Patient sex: F
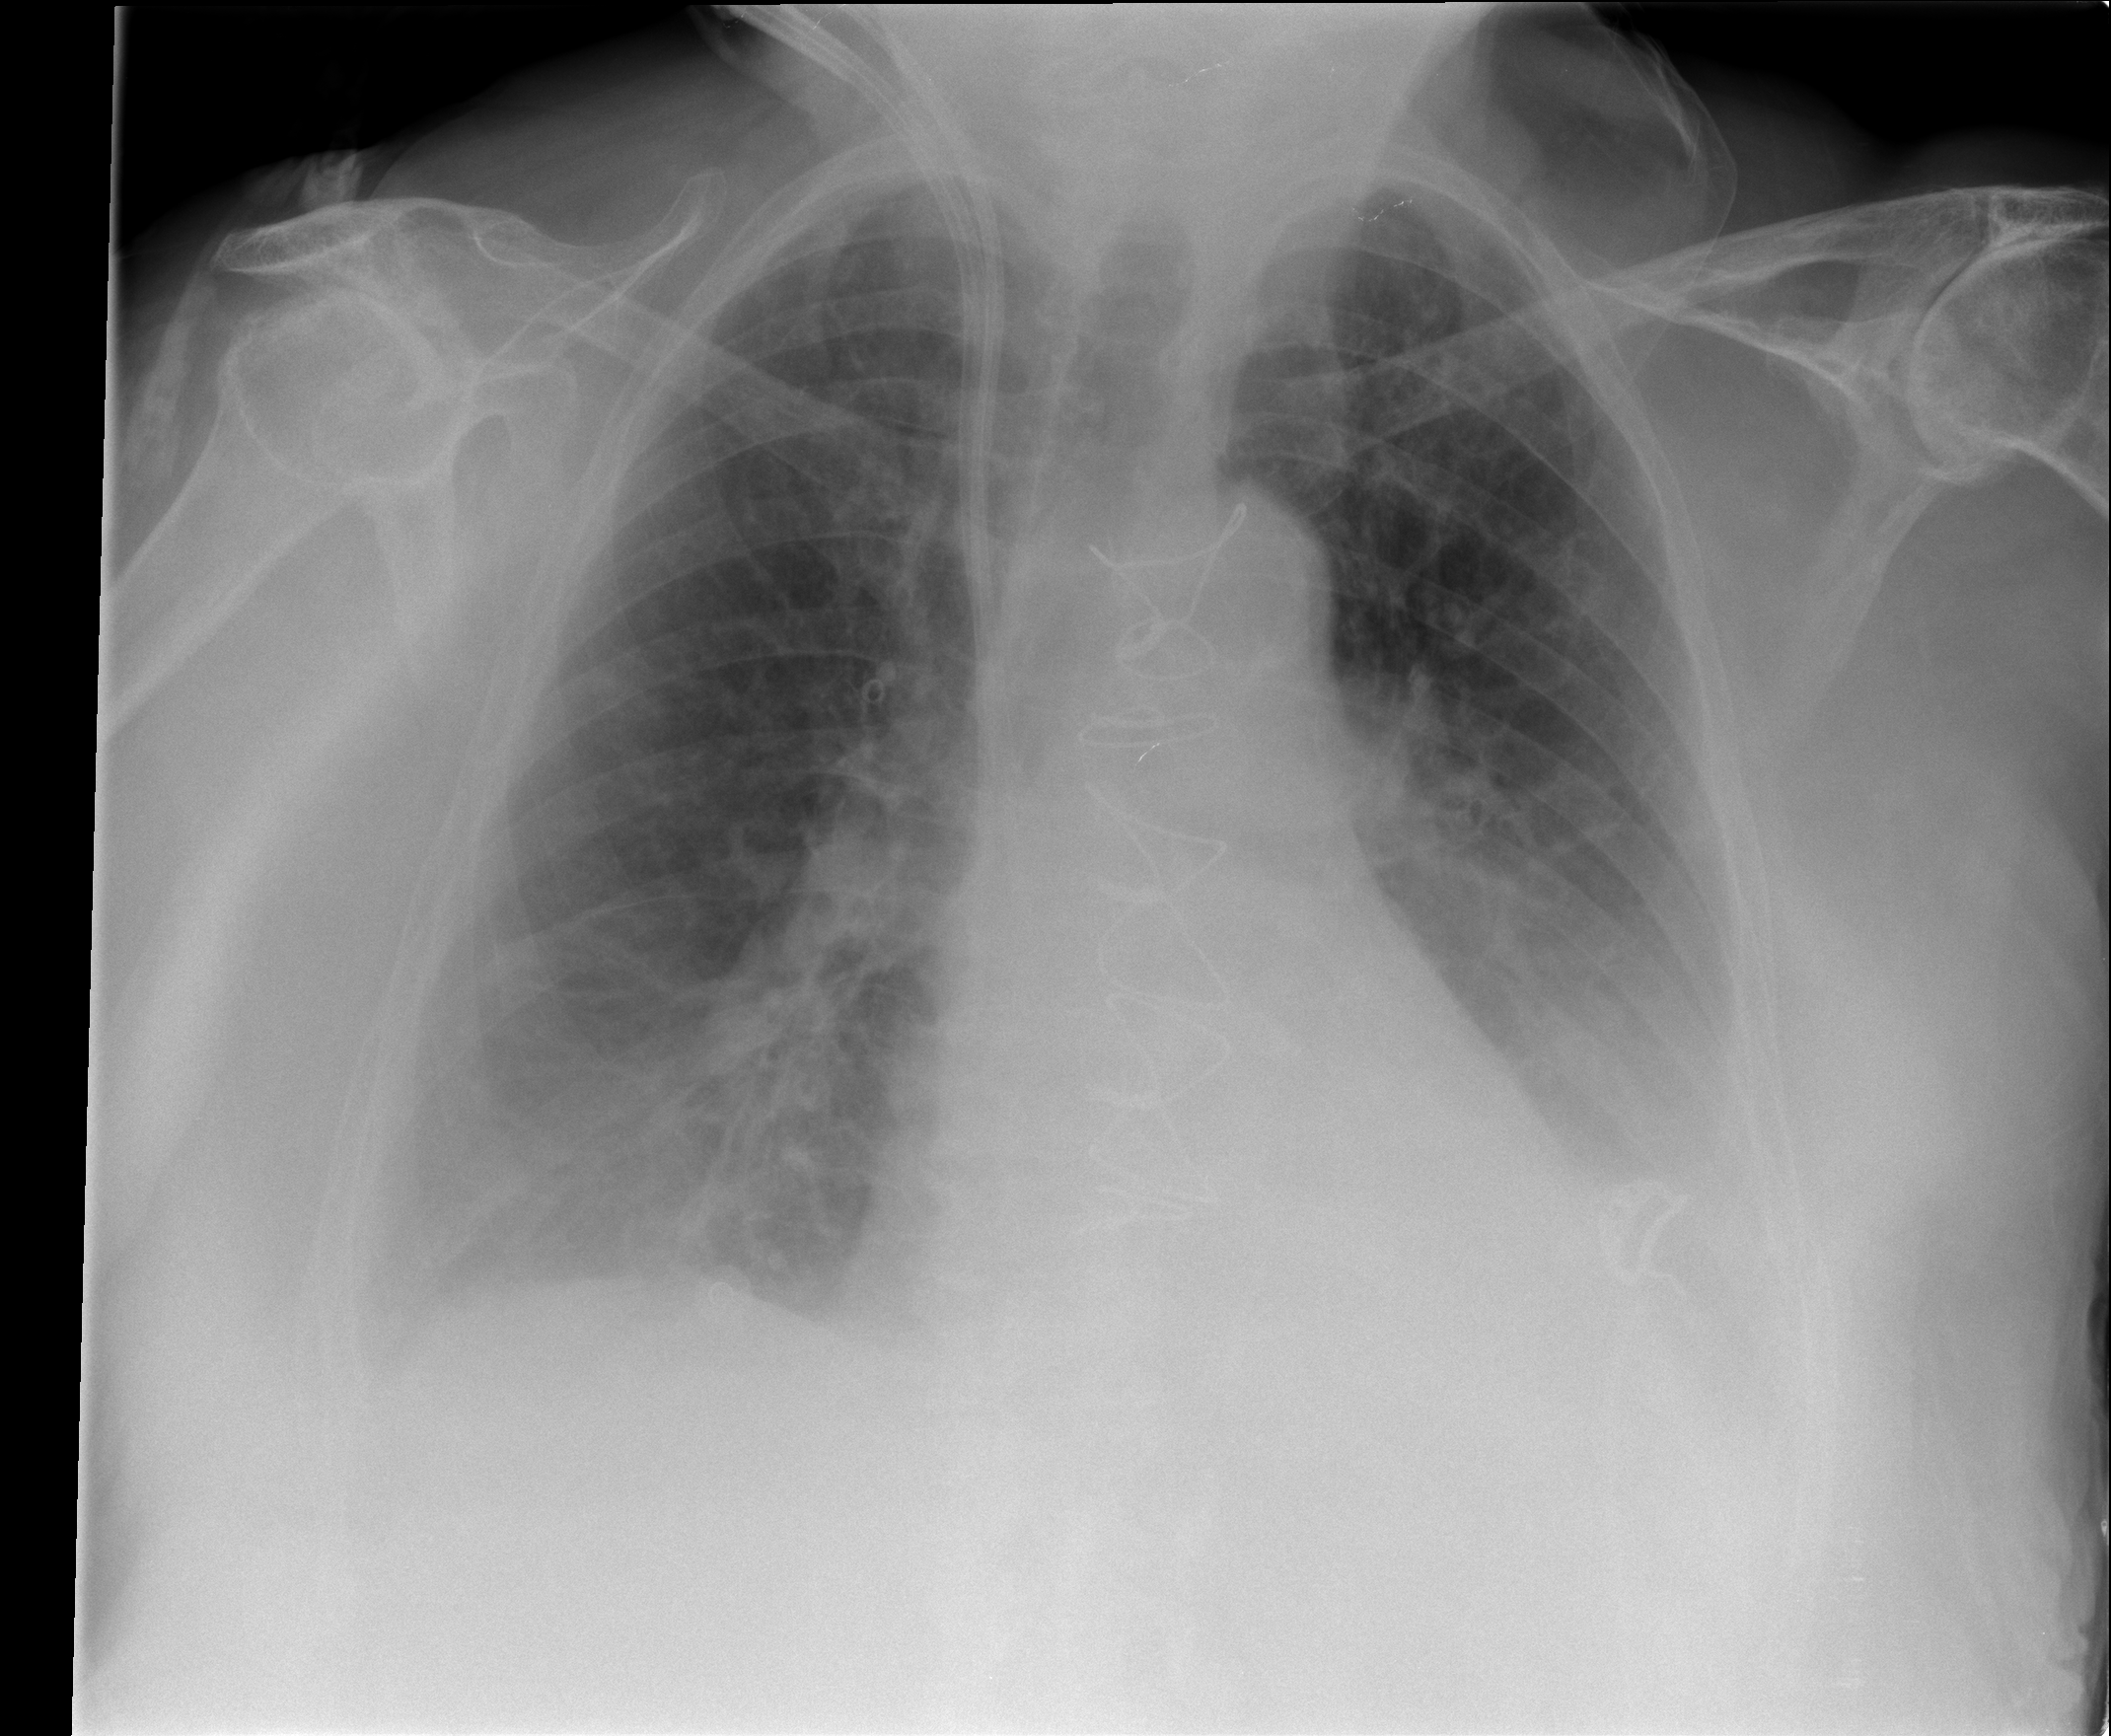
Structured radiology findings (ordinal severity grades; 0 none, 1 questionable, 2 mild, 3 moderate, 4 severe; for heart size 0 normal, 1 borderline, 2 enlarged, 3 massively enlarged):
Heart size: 2
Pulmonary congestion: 2
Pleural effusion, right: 1
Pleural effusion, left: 2
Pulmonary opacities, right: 0
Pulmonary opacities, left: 0
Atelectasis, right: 2
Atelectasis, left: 2